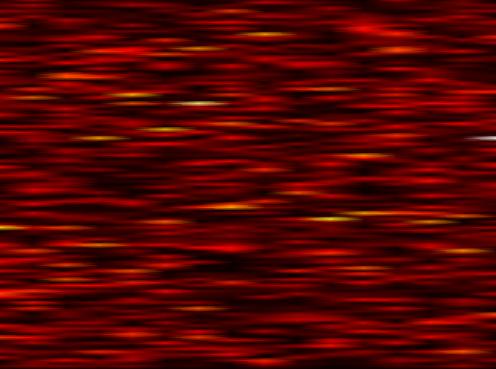
Label: UFMC